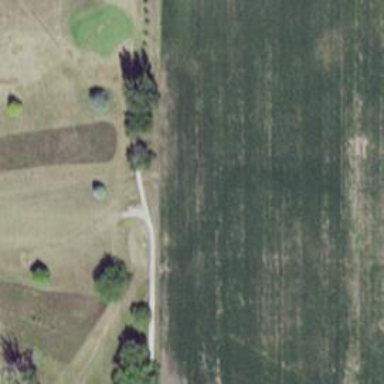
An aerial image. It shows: Path used for both walking and golf.